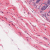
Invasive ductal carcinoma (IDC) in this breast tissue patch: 1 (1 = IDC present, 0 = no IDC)